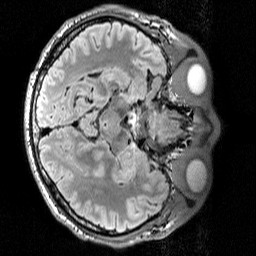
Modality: T2w
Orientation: axial
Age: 58
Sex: male
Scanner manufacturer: siemens
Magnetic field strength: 3 T
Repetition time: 5 s
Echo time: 0.386 s